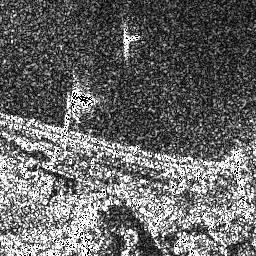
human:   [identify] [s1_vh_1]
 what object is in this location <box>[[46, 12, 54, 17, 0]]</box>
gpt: <ref>1 small ship at the top</ref>